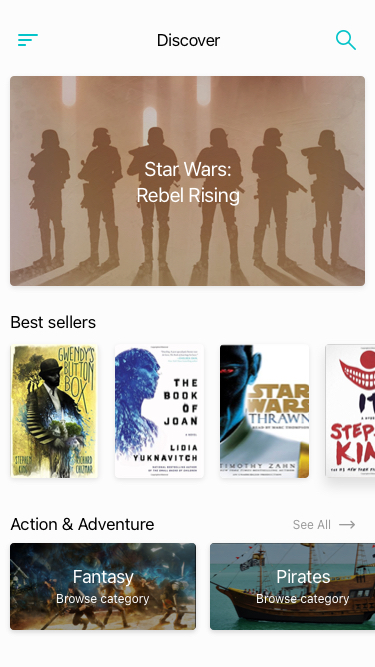
Text in this UI design:
Discover
Fantasy
Browse category
Pirates
Browse category
Action & Adventure
See All
Best sellers
Star Wars:
Rebel Rising